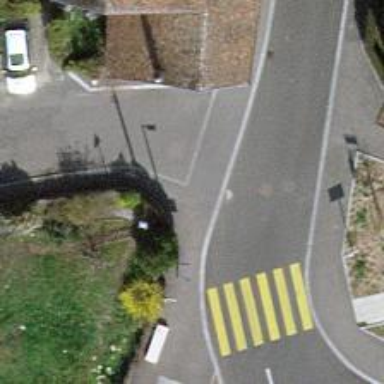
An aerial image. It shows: Bus stop with sheltered platform for public transport.